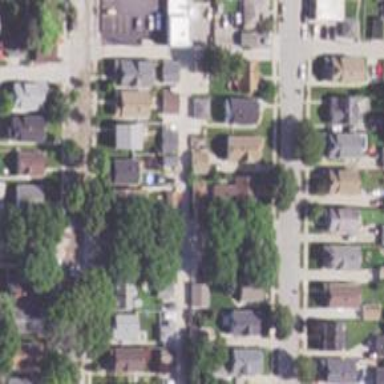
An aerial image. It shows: Alleyway designated as service road.